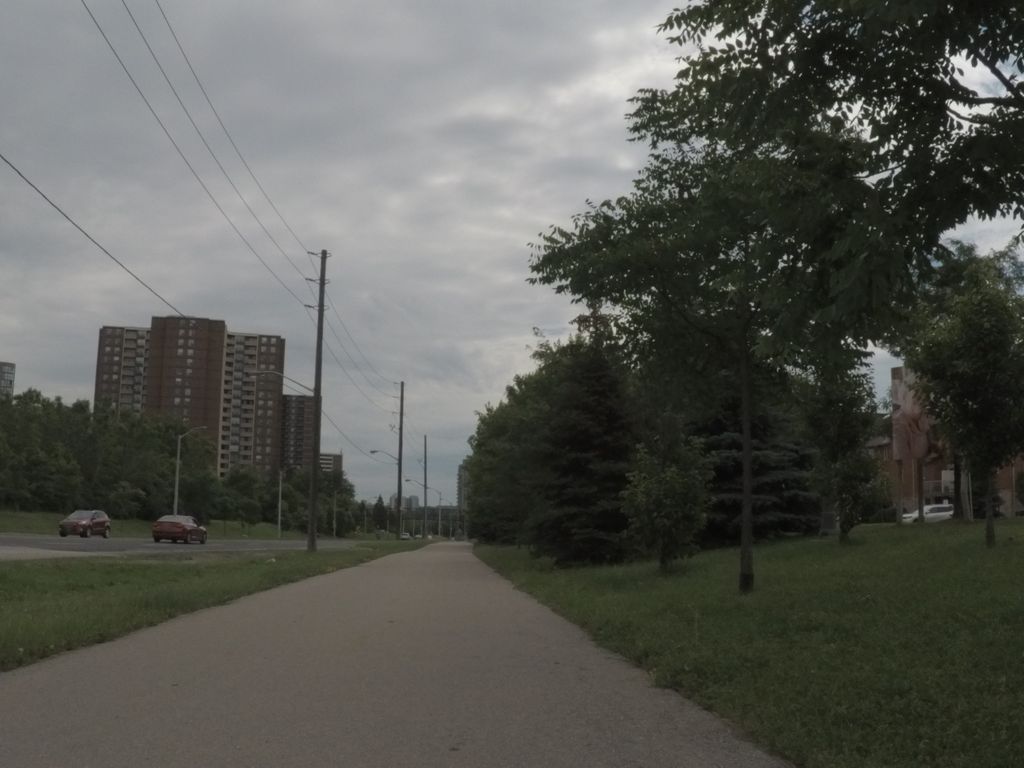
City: toronto